Field crop: maize
Growth stage: 2
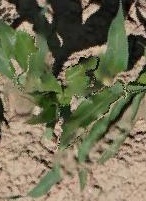
Species: maize